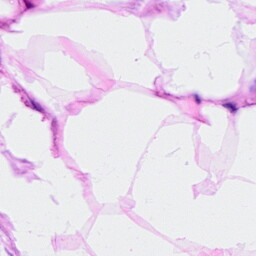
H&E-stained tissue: Breast